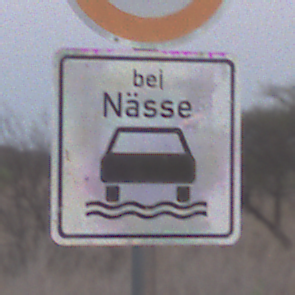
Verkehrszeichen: BeiNaesse
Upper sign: Geschwindigkeit90
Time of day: SunriseSunset
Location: Outdoor (Nature)
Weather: Clear
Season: NotSpecified
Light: Natural